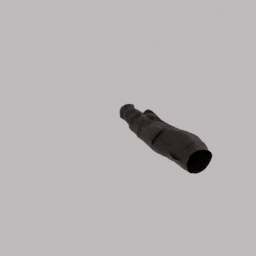
Label: people